八年级 · 组合几何学
阅读: 若一个三角形的三边长分别为 $a, b, c$, 设 $p=\frac{1}{2}(a+b+c)$, 则这个三角形的面积为 $s=\sqrt{p(p-a)(p-b)(p-c)}$.

图1

图2

(1) 如图 1, 在 $\triangle A B C$ 中, $A B=6, A C=5, B C=4$, 求 $\triangle A B C$ 面积;

(2) 如图 2, 在 (1) 的条件下, $A D, B E$ 分别为 $\triangle A B C$ 的角平分线, 它们的交点为 $I$, 求点 $I$ 到 $A B$ 的距离.
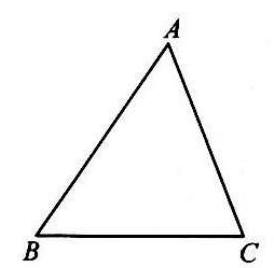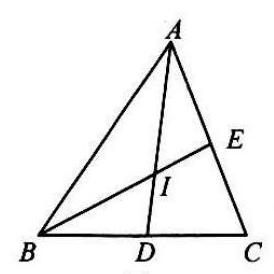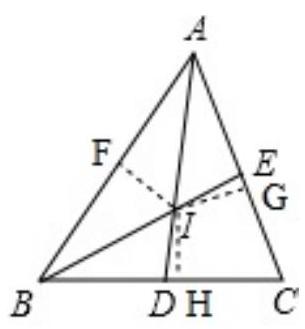
答案: 解: (1) 由题意, 得: $a=4, b=5, c=6$;

$\therefore p=\frac{a+b+c}{2}=\frac{15}{2}$

$\therefore S=\sqrt{\frac{15}{2} \times\left(\frac{15}{2}-4\right) \times\left(\frac{15}{2}-5\right) \times\left(\frac{15}{2}-6\right)}=\sqrt{\frac{15}{2} \times \frac{7}{2} \times \frac{5}{2} \times \frac{3}{2}}=\frac{15 \sqrt{7}}{4}$,

故 $\triangle A B C$ 的面积是 $\frac{15 \sqrt{7}}{4}$;

(2) 如图, 过点 $I$ 作 $I F \perp A B 、 I G \perp A C 、 I H \perp B C$, 垂足分别为点 $F 、 G 、 H$, $\because A D 、 B E$ 分别为 $\triangle A B C$ 的角平分线,

$\therefore I F=I H=I G$,

$\because S_{\triangle A B C}=S_{\triangle A B I}+S_{\triangle A C I}+S_{\triangle B C I}$,

即 $\frac{15 \sqrt{7}}{4}=\frac{1}{2} \times 6 \cdot I F+\frac{1}{2} \times 5 \cdot I G+\frac{1}{2} \times 4 \cdot I H$,
$\therefore 3 \cdot I F+\frac{5}{2} \cdot I F+2 \cdot I F=\frac{15 \sqrt{7}}{4}$,

解得 $I F=\frac{\sqrt{7}}{2}$,

故 $I$ 到 $A B$ 的距离为 $\frac{\sqrt{7}}{2}$.

【解析】本题主要考查三角形面积的计算和角平分线的性质, 熟练掌握角平分线的性质是解题的关键.

(1) 先根据三边长度求出 $p$ 的值, 再代入公式计算可得;

(2)过点 $I$ 作 $I F \perp A B 、 I G \perp A C 、 I H \perp B C$, 由角平分线性质可得 $I F=I H=I G$, 再根据 $S_{\triangle A B C}=S_{\triangle A B I}+S_{\triangle A C I}+S_{\triangle B C I}$即可求得 $I F$ 的长.